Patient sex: M
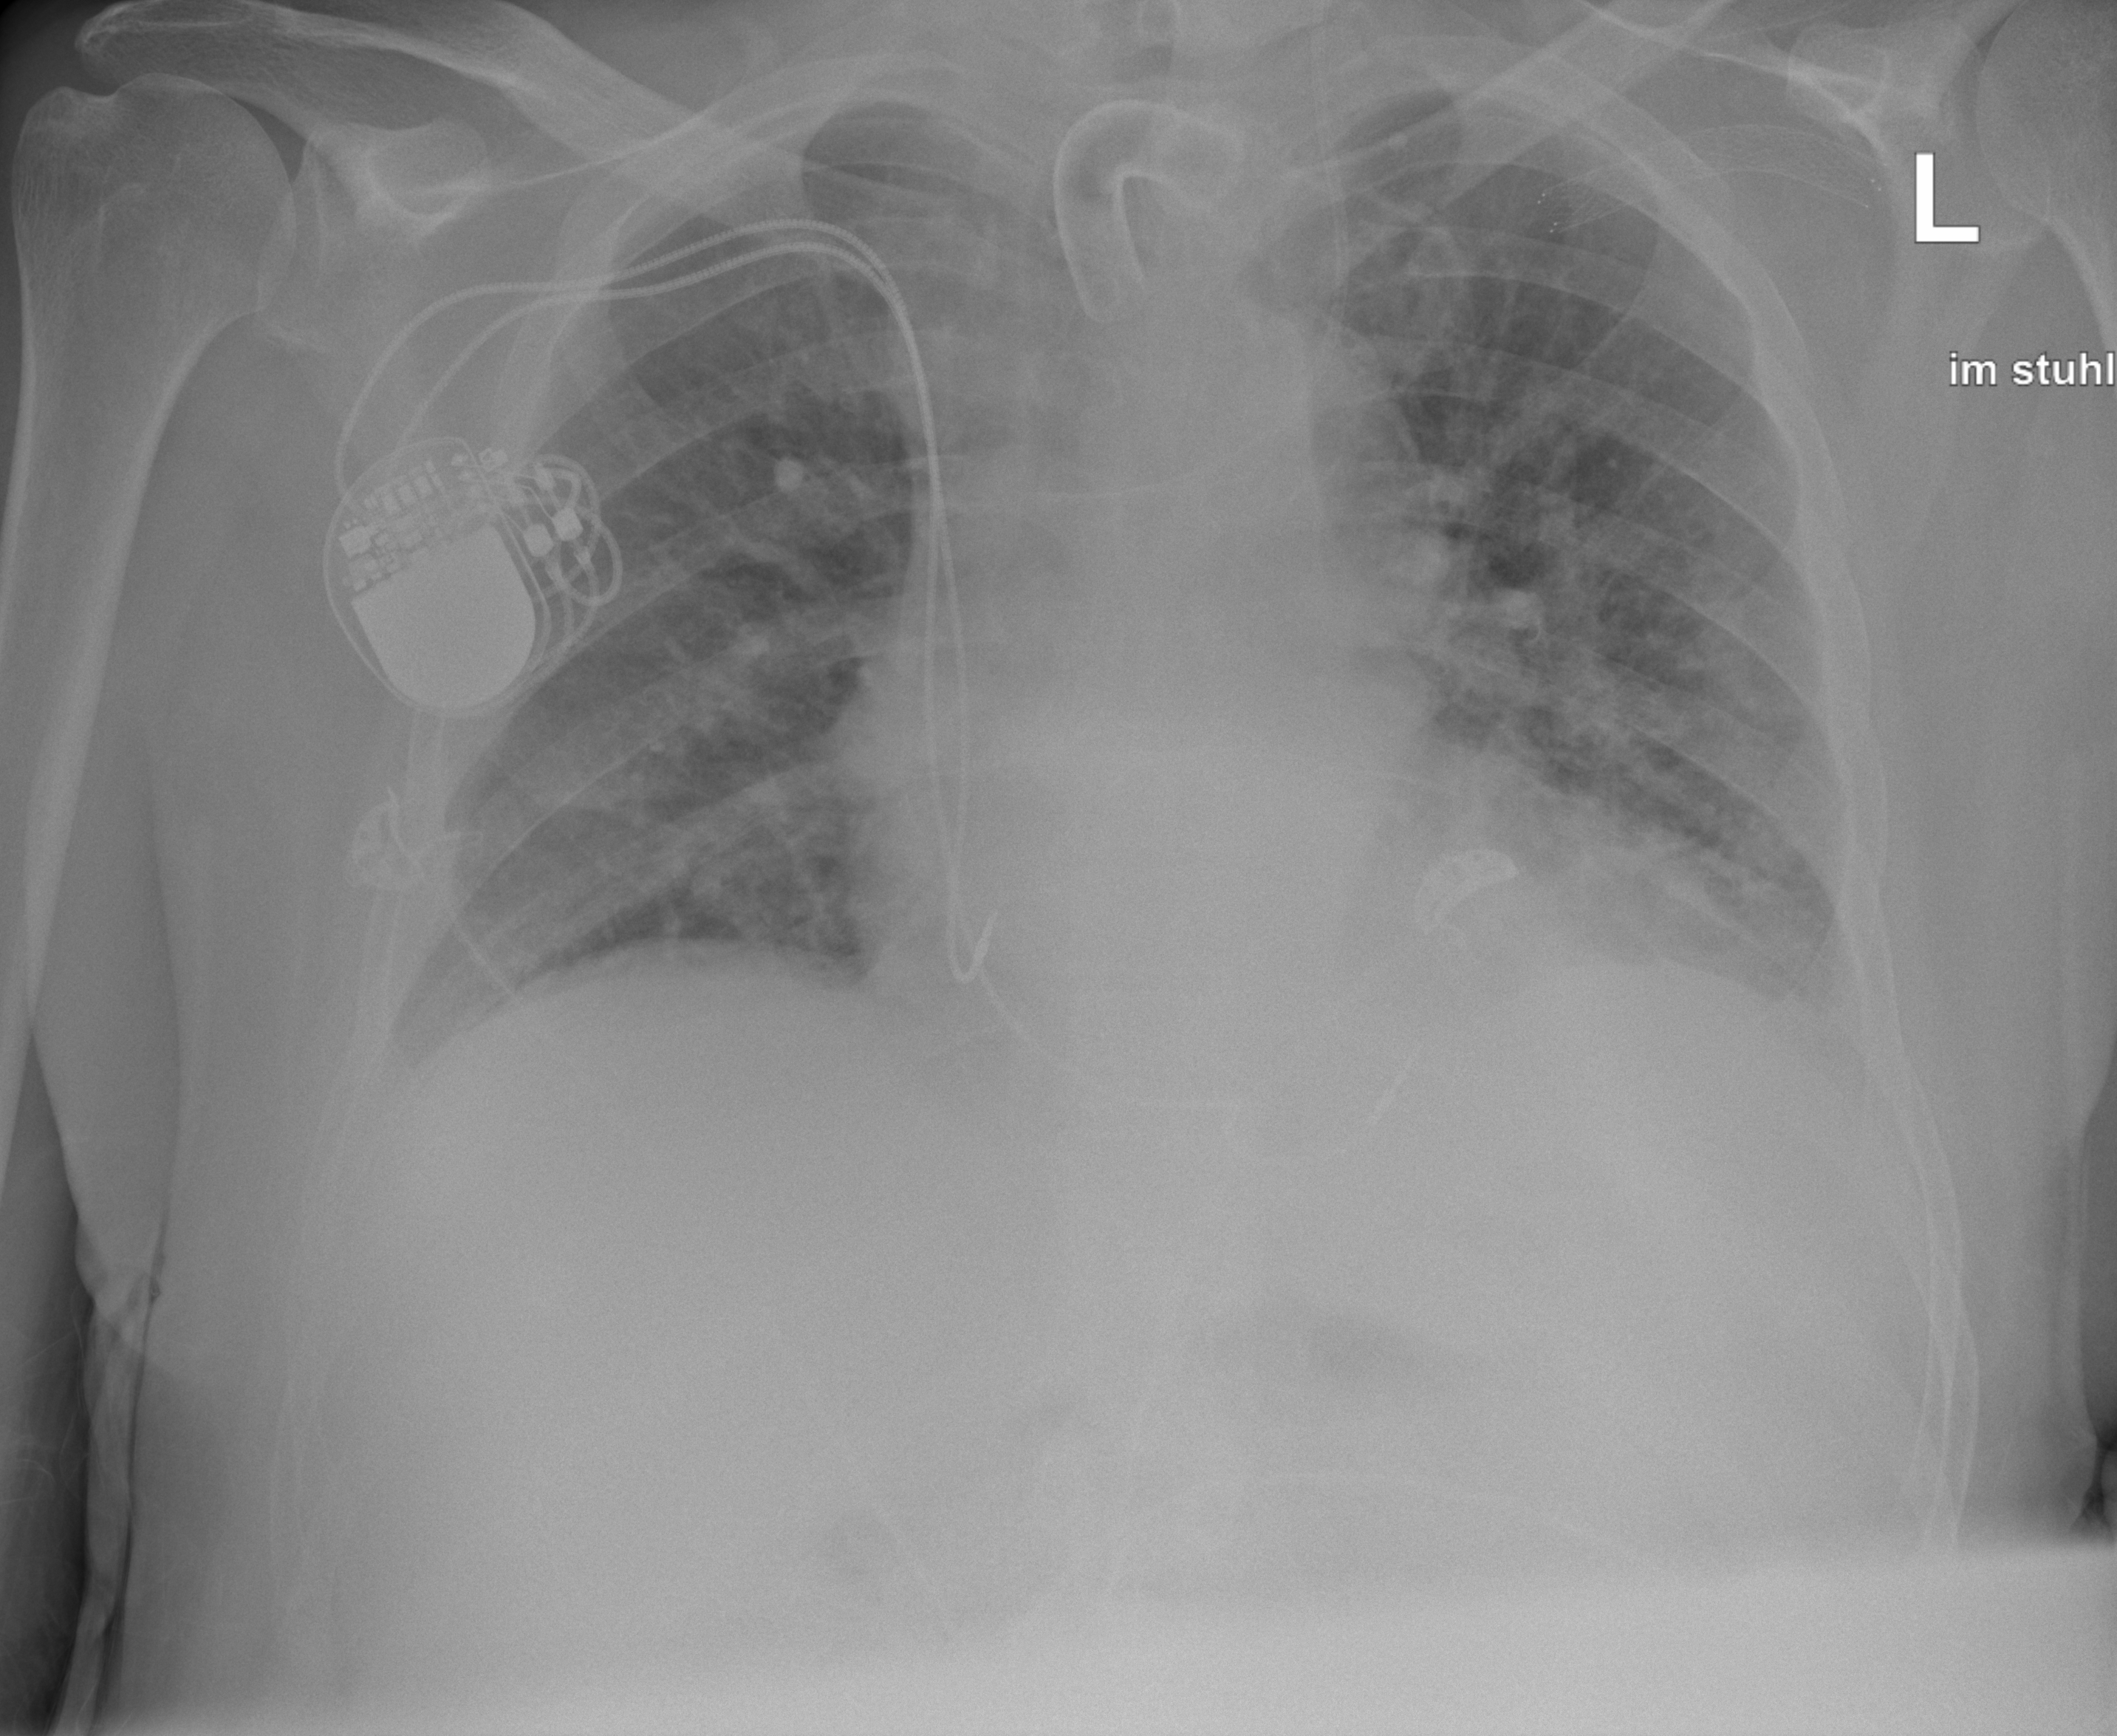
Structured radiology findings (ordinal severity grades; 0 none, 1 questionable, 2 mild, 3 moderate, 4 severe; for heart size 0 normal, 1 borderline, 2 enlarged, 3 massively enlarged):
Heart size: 2
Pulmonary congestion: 2
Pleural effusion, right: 2
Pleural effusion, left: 2
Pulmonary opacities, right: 2
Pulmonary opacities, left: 1
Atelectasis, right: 2
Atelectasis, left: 2